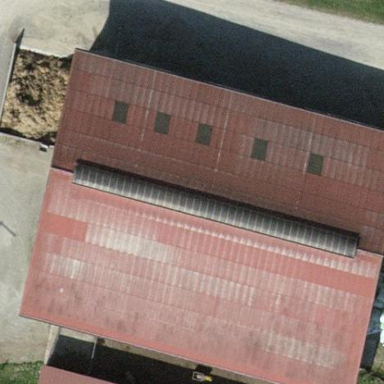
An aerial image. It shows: Farm auxiliary building with gabled roof.